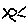
Label: sun